Field crop: tomato
Growth stage: 1
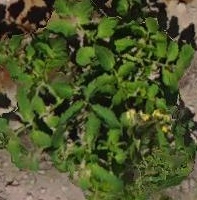
Species: tomato